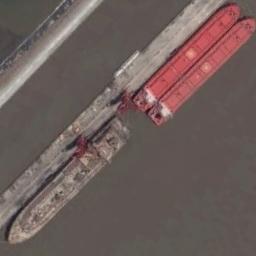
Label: ship